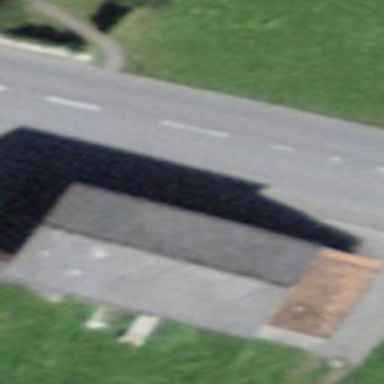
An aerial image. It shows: Barn.